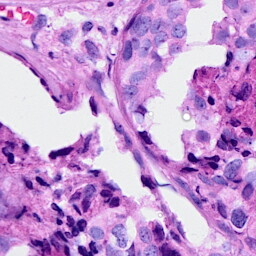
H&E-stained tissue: Breast